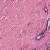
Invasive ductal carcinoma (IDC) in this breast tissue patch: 1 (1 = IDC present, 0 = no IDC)